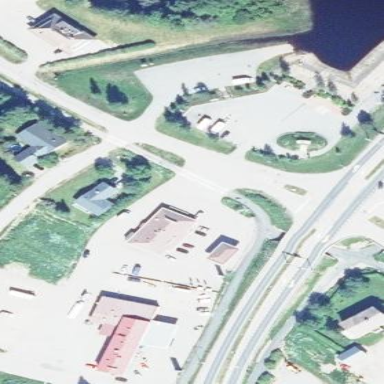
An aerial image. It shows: Retail area.